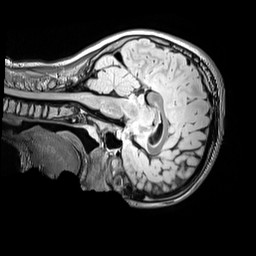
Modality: FLAIR
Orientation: sagittal
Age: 11
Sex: female
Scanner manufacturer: siemens
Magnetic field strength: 3 T
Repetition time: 5 s
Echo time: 0.388 s